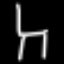
Label: chair